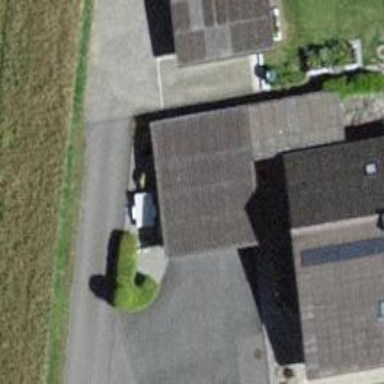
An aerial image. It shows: Garage.